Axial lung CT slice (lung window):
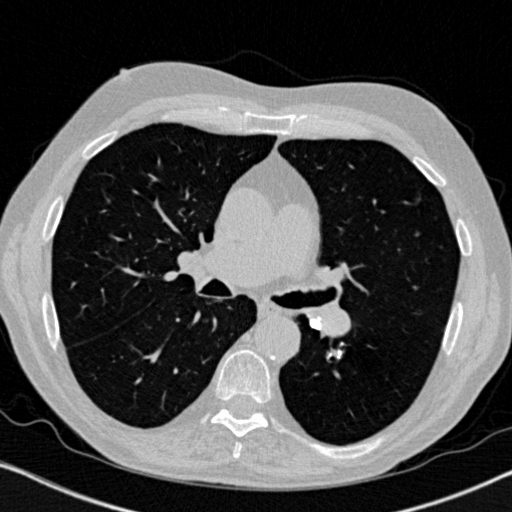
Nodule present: yes
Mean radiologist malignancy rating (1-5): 1